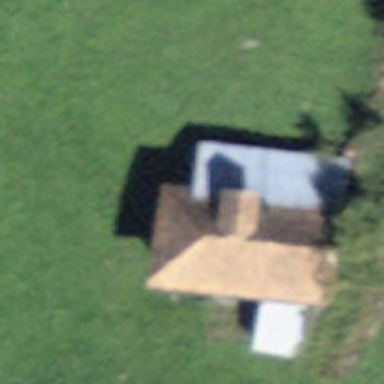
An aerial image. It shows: Barn.